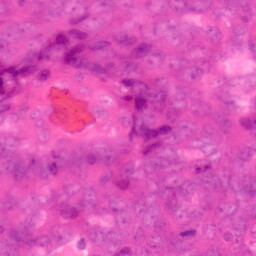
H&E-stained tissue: Colon